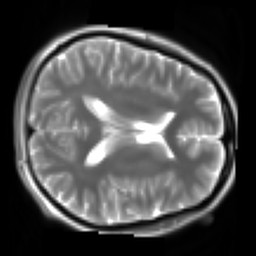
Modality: T2w
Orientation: axial